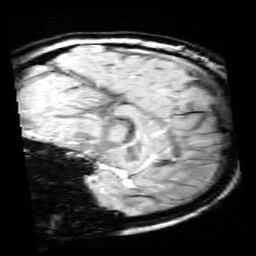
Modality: SWI
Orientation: sagittal
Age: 10
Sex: female
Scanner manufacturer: siemens
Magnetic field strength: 3 T
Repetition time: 0.027 s
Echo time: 0.02 s